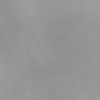
Label: dusty